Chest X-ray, AP view. Patient: 20 years old, sex F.
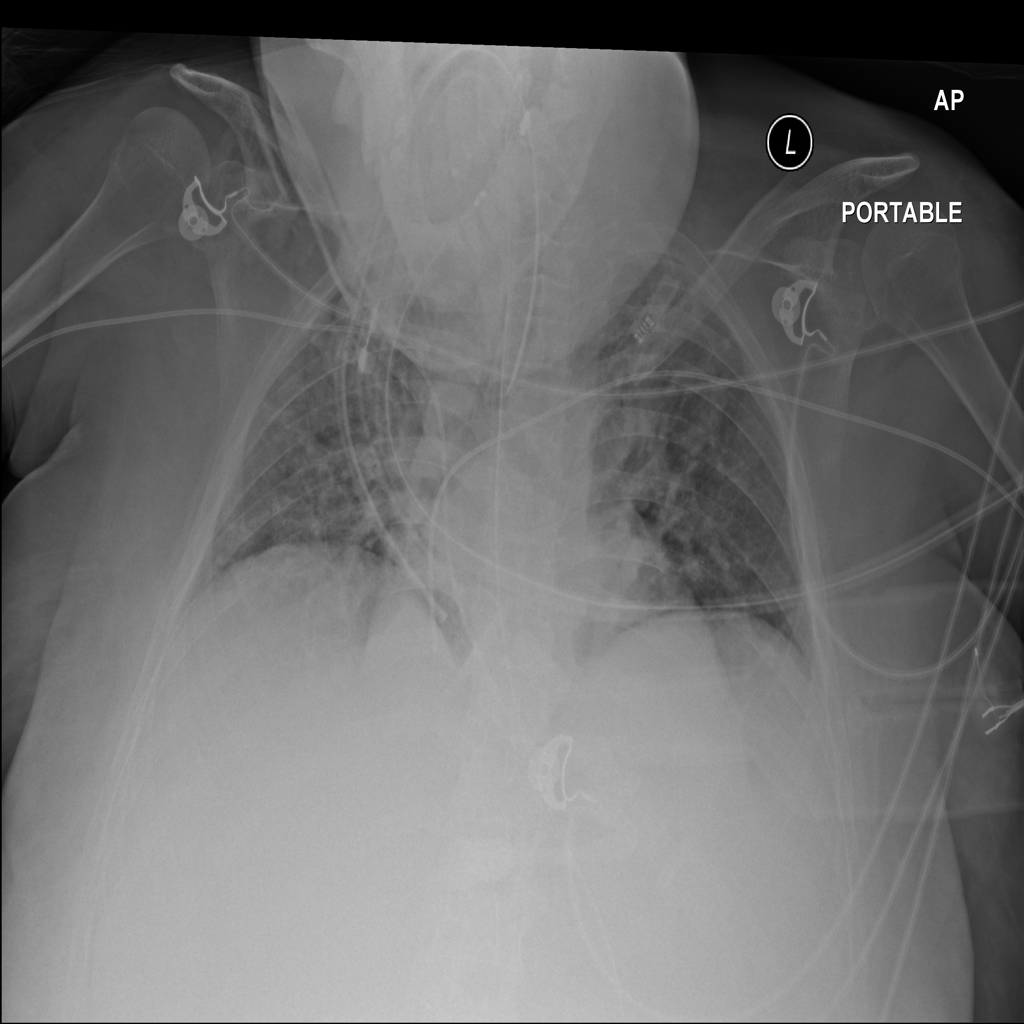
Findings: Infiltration